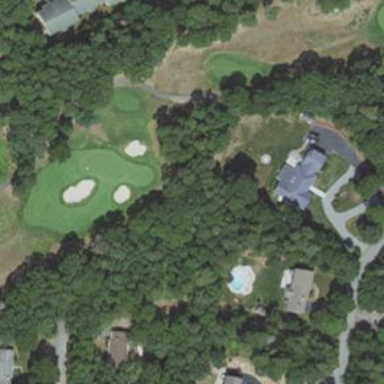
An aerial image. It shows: Area with grass used as rough in golf course.